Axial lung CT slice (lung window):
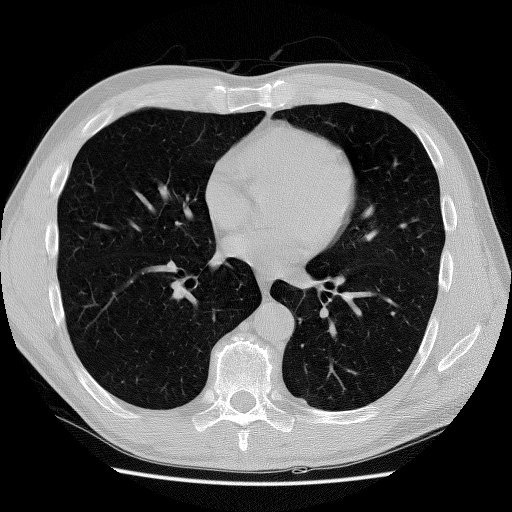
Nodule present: yes
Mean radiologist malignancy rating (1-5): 2